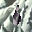
Label: 6